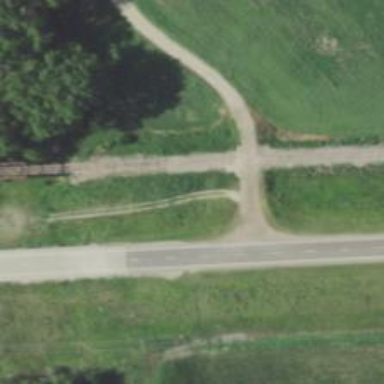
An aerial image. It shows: Disused railway.